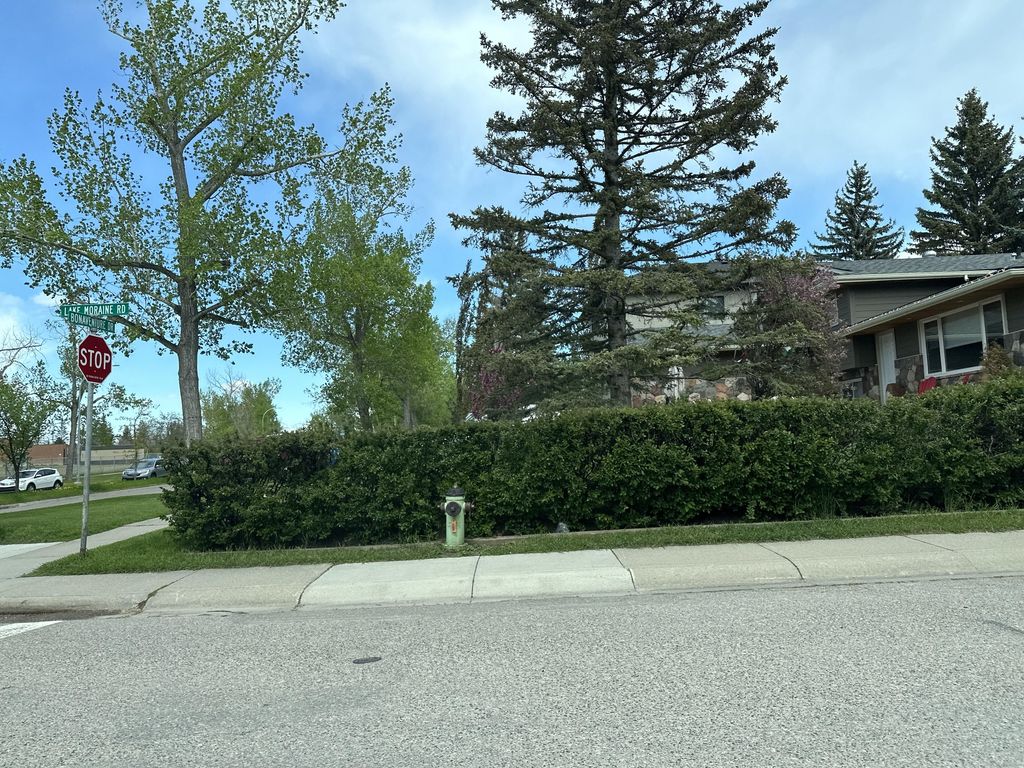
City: calgary